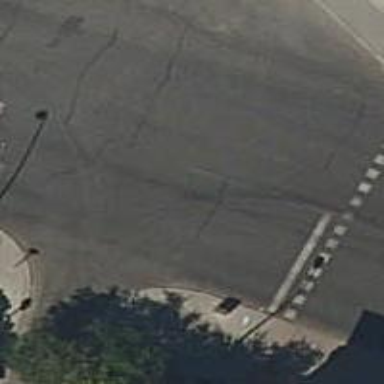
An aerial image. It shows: Road with traffic signals.